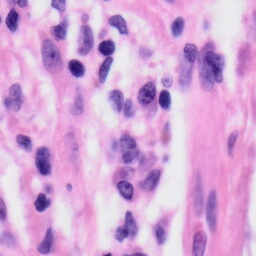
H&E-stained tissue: Skin